Question: It doesn't seem like the Caliburn Micro framework is retrieving my SinglePaintToolbarView when it is binded as a list of buttons in the toolbar of the ShellView. I would like the buttons to just display their text content when they are added to the toolbar. But, instead I'm getting this:

There doesn't appear to be any clickable buttons in the toolbar. I know my plugins are being loaded successfully, because I was able to bind one of the plugins in the list as a ContentControl and the view appeared. It just doesn't seem to work when I try to bind a list of the plugins in a toolbar.
Here is what I have:
ShellView.xaml
'''
<UserControl x:Class="Starbolt.Views.ShellView"
xmlns="http://schemas.microsoft.com/winfx/2006/xaml/presentation"
xmlns:x="http://schemas.microsoft.com/winfx/2006/xaml"
xmlns:mc="http://schemas.openxmlformats.org/markup-compatibility/2006"
xmlns:d="http://schemas.microsoft.com/expression/blend/2008"
mc:Ignorable="d"
d:DesignHeight="300" d:DesignWidth="300">
<Grid>
<ToolBarTray>
<ToolBar ItemsSource="{Binding Path=ToolbarPlugins}"/>
</ToolBarTray>
</Grid>
</UserControl>
'''
ShellViewModel.cs
'''
[Export(typeof(IShell))]
public class ShellViewModel : PropertyChangedBase, IShell
{
[ImportMany(typeof(IToolbarPlugin))]
private IEnumerable<IToolbarPlugin> _toolbarPlugins = null;
public IEnumerable<IToolbarPlugin> ToolbarPlugins { get { return _toolbarPlugins; } }
}
'''
SinglePaintToolbarView.xaml
'''
<UserControl x:Class="Starbolt.Plugin.SinglePaintTool.Views.SinglePaintToolView"
xmlns="http://schemas.microsoft.com/winfx/2006/xaml/presentation"
xmlns:x="http://schemas.microsoft.com/winfx/2006/xaml"
xmlns:mc="http://schemas.openxmlformats.org/markup-compatibility/2006"
xmlns:d="http://schemas.microsoft.com/expression/blend/2008"
mc:Ignorable="d"
d:DesignHeight="128" d:DesignWidth="32">
<Button Name="btnSinglePaintTool" Content="Single Paint Tool" Width="128" Height="32"/>
</UserControl>
'''
SinglePaintToolViewModel.cs
'''
[Export(typeof(IToolbarPlugin))]
public class SinglePaintToolViewModel : IToolbarPlugin
{
}
'''
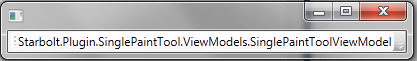
Answer: Basically, your design seems to be working. If you replace
'''
<ToolBarTray>
<ToolBar x:Name="ToolbarPlugins"/>
</ToolBarTray>
'''
(note that you do not need to bind the 'ItemsSource' explicitly, you can just as well use the Caliburn Micro property name conventions) with the following:
'''
<ListBox x:Name="ToolbarPlugins"/>
'''
the 'SinglePaintToolView' button is displayed as intended.
I suspect that the problem is with the 'ToolBar' <URL> does.
So my guess is that if you really want to use the 'ToolBar' control to display your 'IToolbarPlugin' views, you will probably have to design a dedicated 'ToolBar' control template in your project.
Alternatively, you could implement a toolbar replacement using e.g. 'ListBox'. This could be a start:
'''
<ListBox x:Name="ToolbarPlugins">
<ListBox.ItemsPanel>
<ItemsPanelTemplate>
<StackPanel Orientation="Horizontal" />
</ItemsPanelTemplate>
</ListBox.ItemsPanel>
</ListBox>
'''